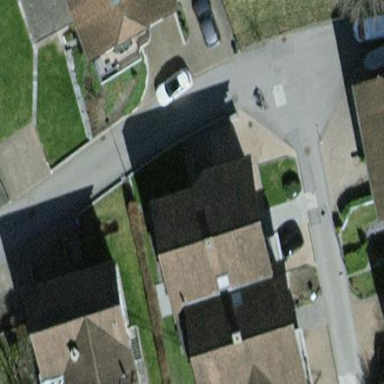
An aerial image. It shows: Semidetached house.